Interaction volume radius: 5 \u00c5
Interaction volume height: 20 \u00c5
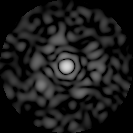
Disorder parameter: 0.8126